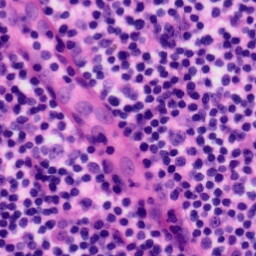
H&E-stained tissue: Tonsil